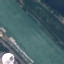
Land use / land cover class: River